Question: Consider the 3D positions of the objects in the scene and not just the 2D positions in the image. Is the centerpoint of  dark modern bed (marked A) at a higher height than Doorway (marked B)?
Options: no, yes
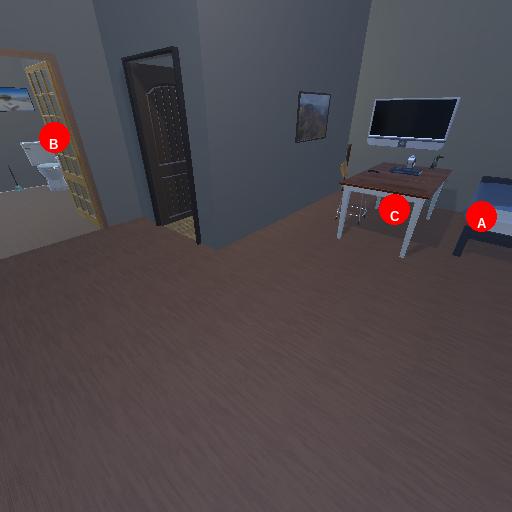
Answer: no